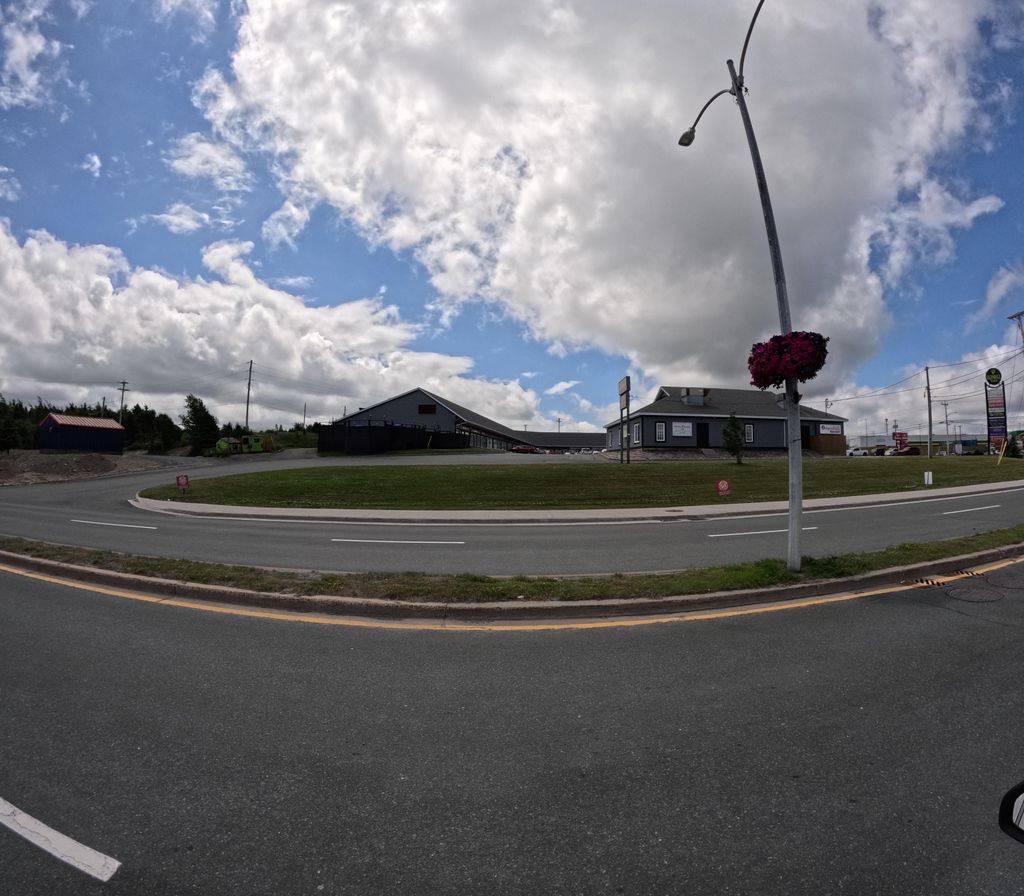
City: st_johns